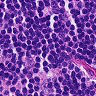
Metastatic tissue present: no